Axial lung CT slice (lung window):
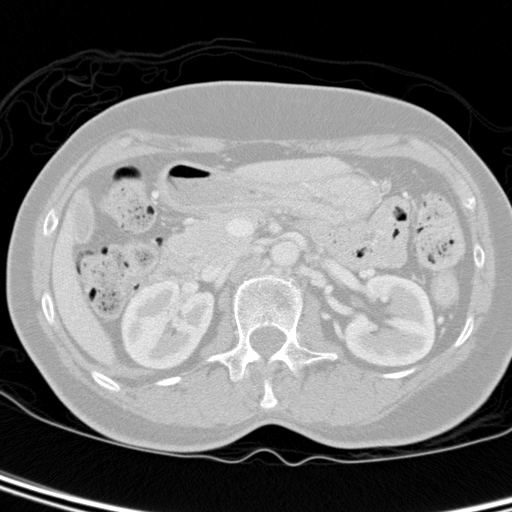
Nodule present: no